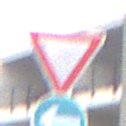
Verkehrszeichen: VorfahrtGewaehren
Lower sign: VorgeschriebeneFahrtrichtungHierLinks
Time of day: Midday
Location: Outdoor (Urban)
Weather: Overcast
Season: NotSpecified
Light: Natural